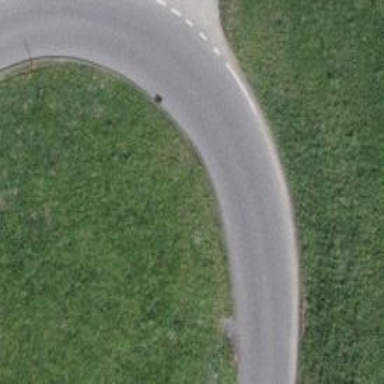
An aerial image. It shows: Tertiary road.